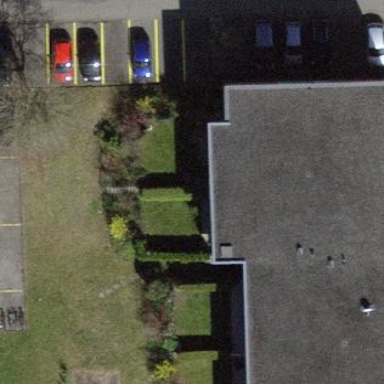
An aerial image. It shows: Residential building with grey roof.